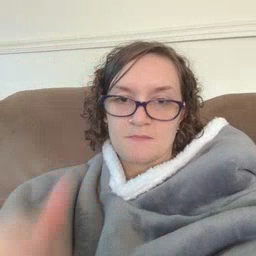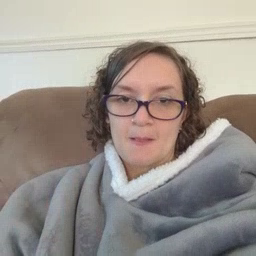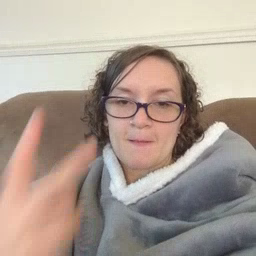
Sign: tree